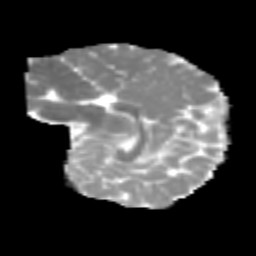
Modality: MD
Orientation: sagittal
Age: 7
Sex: female
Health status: healthy